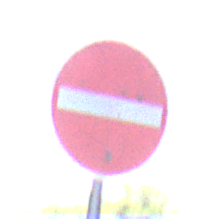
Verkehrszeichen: VerbotDerEinfahrt
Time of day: Midday
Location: Roofed (Underpass)
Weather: Clear
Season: NotSpecified
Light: Natural